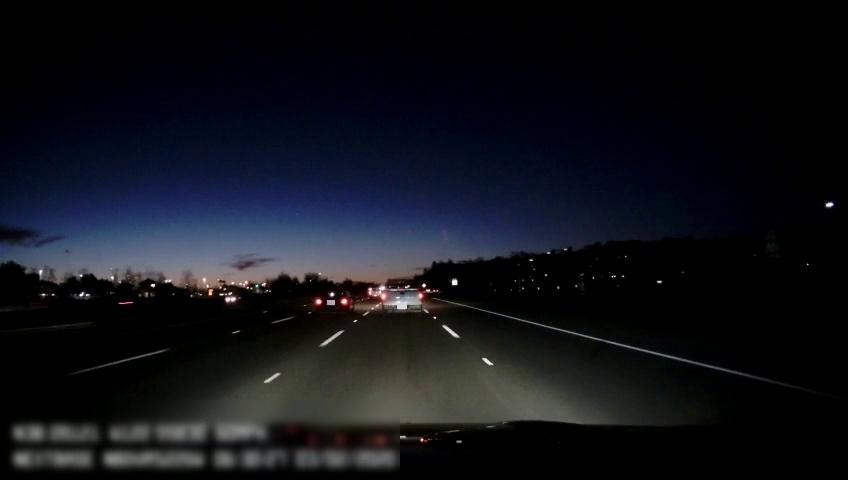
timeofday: Night
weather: Other
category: Drivable Space
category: Vehicles | Truck
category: Vehicles | Truck
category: Vehicles | Car
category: Vehicles | Car
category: Lanes | Alternate Lane
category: Lanes | Alternate Lane
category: Lanes | Alternate Lane
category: Lanes | Alternate Lane